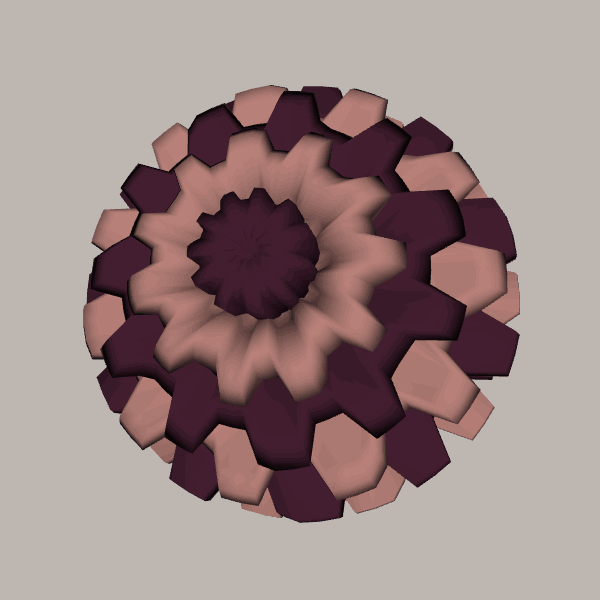
Background: light